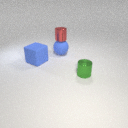
large blue rubber cube in front of large blue rubber sphere